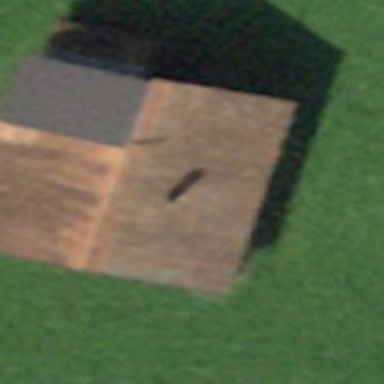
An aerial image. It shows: Rural barn.